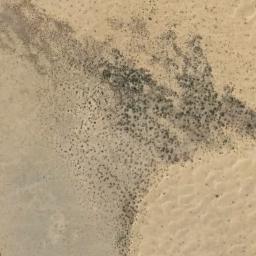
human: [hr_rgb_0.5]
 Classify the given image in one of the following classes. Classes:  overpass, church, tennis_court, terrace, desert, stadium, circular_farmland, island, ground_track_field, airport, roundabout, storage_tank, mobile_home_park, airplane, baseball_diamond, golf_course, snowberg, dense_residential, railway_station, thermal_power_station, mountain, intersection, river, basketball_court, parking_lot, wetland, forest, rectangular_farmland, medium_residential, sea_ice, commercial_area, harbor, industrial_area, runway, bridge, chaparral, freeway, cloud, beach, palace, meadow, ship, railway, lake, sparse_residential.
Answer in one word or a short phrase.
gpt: chaparral